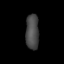
Tissue: lung
Cell type: Epithelial cells
Senescence score: 0.1572
Nuclear area (px): 455
Mean DAPI intensity: 73.099